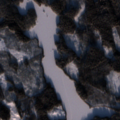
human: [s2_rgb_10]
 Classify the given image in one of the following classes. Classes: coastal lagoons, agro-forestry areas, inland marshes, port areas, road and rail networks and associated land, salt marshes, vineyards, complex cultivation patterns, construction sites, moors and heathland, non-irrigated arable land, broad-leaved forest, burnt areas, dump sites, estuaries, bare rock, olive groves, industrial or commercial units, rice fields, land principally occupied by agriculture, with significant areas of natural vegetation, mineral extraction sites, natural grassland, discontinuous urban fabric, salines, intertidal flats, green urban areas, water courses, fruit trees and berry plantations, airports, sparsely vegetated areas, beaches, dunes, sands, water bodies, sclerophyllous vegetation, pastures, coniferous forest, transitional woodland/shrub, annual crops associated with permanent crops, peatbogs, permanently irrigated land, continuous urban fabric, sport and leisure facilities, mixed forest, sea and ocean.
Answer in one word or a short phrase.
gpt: coniferous forest, mixed forest, transitional woodland/shrub, water bodies